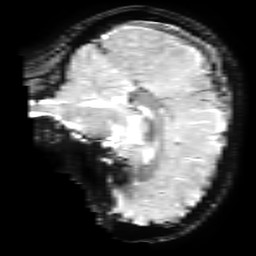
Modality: T2starw
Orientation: sagittal
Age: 22
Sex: female
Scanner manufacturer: ge
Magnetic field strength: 3 T
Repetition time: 0.65 s
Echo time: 0.02 s